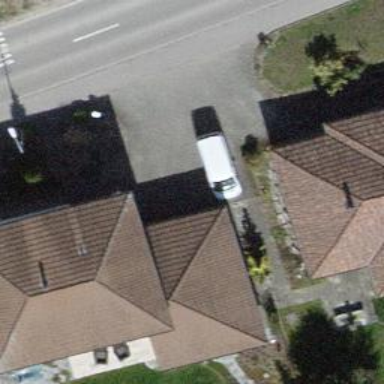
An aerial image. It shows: Detached building.